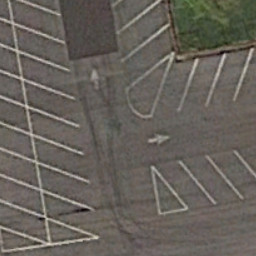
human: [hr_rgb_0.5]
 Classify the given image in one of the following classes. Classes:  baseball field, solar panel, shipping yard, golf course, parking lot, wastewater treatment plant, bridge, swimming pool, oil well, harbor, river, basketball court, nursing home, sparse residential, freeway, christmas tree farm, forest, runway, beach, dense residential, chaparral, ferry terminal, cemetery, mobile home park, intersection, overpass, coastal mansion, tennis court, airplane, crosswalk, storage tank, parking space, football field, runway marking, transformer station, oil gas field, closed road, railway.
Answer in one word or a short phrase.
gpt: parking space